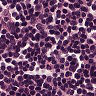
Metastatic tissue present: no